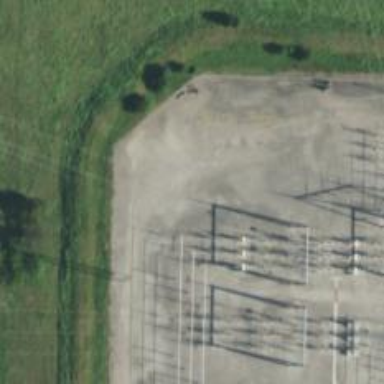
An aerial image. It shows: Switch used for power control.